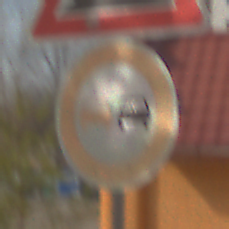
Verkehrszeichen: Ueberholverbot
Zusatzzeichen oben: Steigung10
Umgebung: Outdoor, Urban
Tageszeit: MorningAfternoon
Wetter: PartlyCloudy
Licht: Natural
Jahreszeit: NotSpecified
Kontrast: HighContrast